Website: bh-photo
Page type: customer-info-address
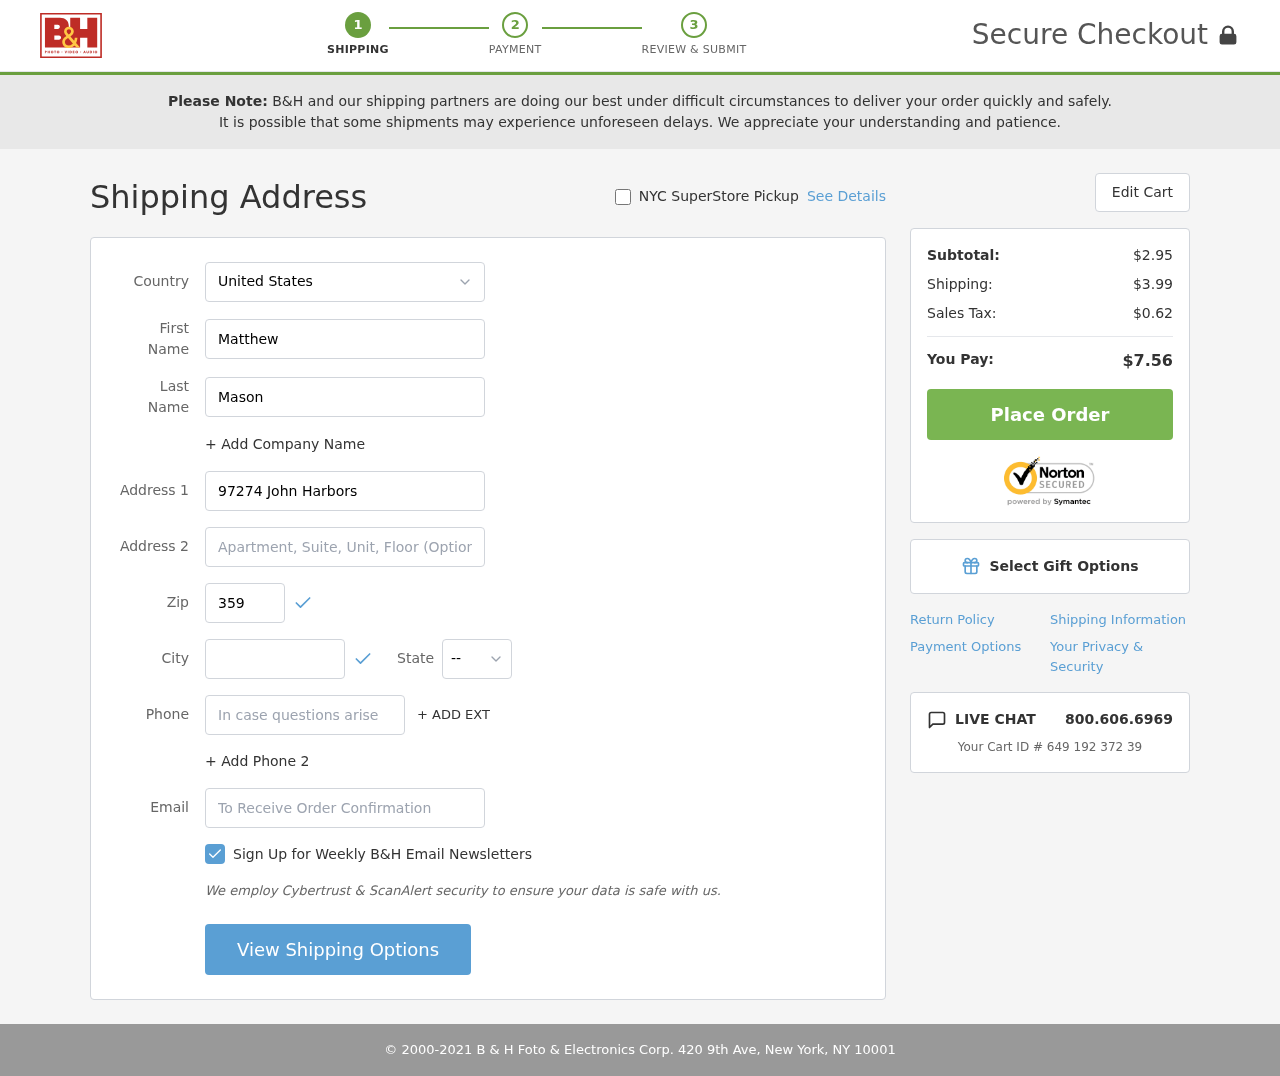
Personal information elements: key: PII_CITY
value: East Andrew
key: PII_COUNTRY
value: United States
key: PII_EMAIL
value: mmason@gmail.com
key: PII_FIRSTNAME
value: Matthew
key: PII_LASTNAME
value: Mason
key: PII_PHONE
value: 9675645281
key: PII_POSTCODE
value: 35955
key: PII_STATE_ABBR
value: NH
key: PII_STREET
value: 97274 John Harbors
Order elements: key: ORDER_SUBTOTAL
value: $2.95
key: ORDER_SHIPPING_COST
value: $3.99
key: ORDER_TAX
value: $0.62
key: ORDER_TOTAL
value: $7.56
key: ORDER_ID
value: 649 192 372 39